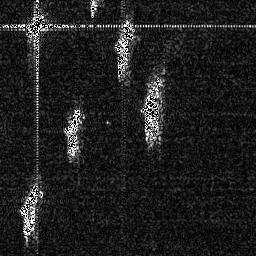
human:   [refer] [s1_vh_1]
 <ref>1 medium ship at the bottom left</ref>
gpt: <box>[[5, 70, 15, 94, 0]]</box>

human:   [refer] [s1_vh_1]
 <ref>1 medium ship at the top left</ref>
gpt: <box>[[8, 3, 18, 15, 0]]</box>